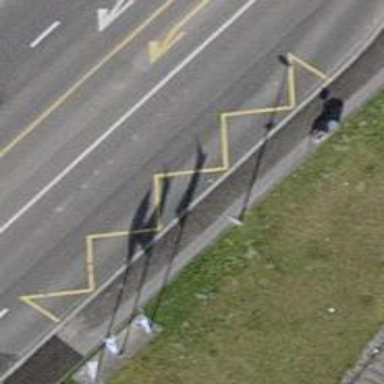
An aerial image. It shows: Bus stop with platform for public transport.